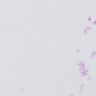
Metastatic tissue present: no